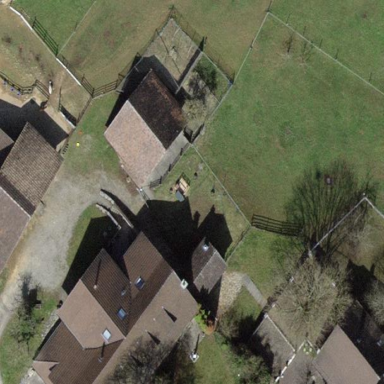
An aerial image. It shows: Farmyard area.